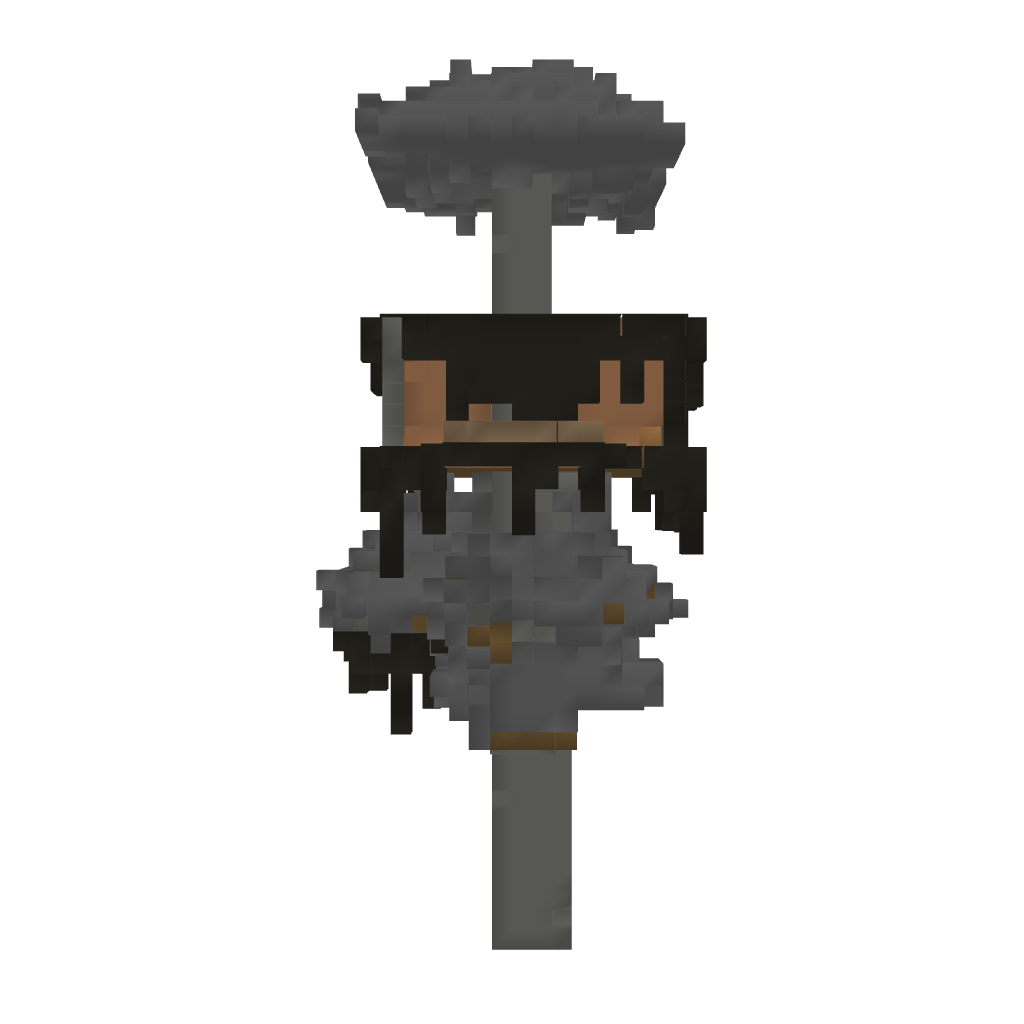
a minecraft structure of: Jungle Tree House